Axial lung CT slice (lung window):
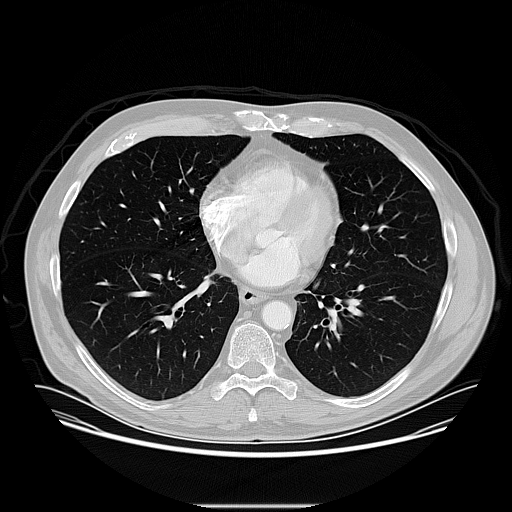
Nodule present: no